Interaction volume radius: 10 \u00c5
Interaction volume height: 10 \u00c5
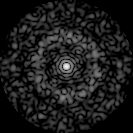
Disorder parameter: 0.839